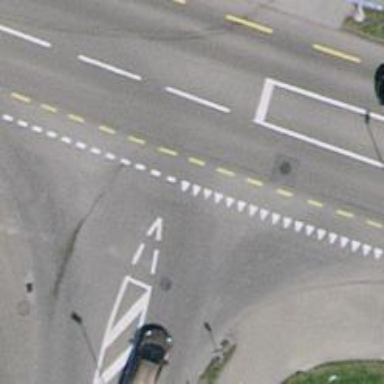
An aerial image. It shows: Road with "give way" sign.